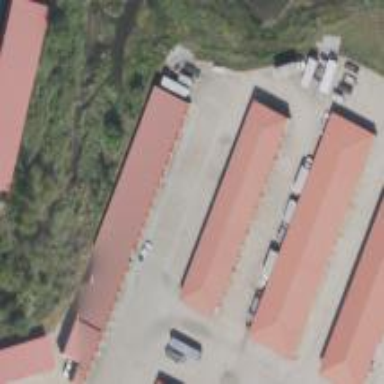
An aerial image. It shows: Warehouse.